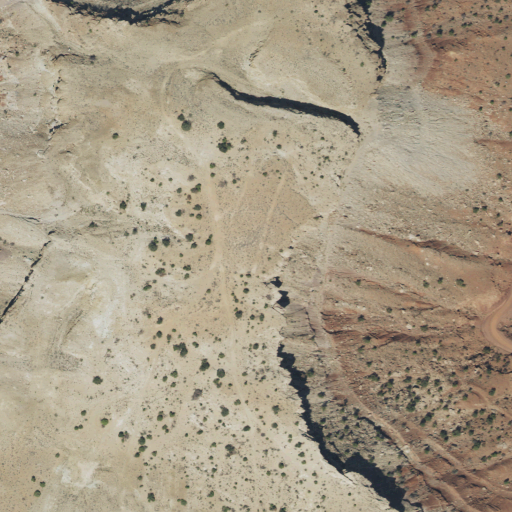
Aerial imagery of mountain in Utah named Flat Top containing shrub, barren land, and evergreen forest